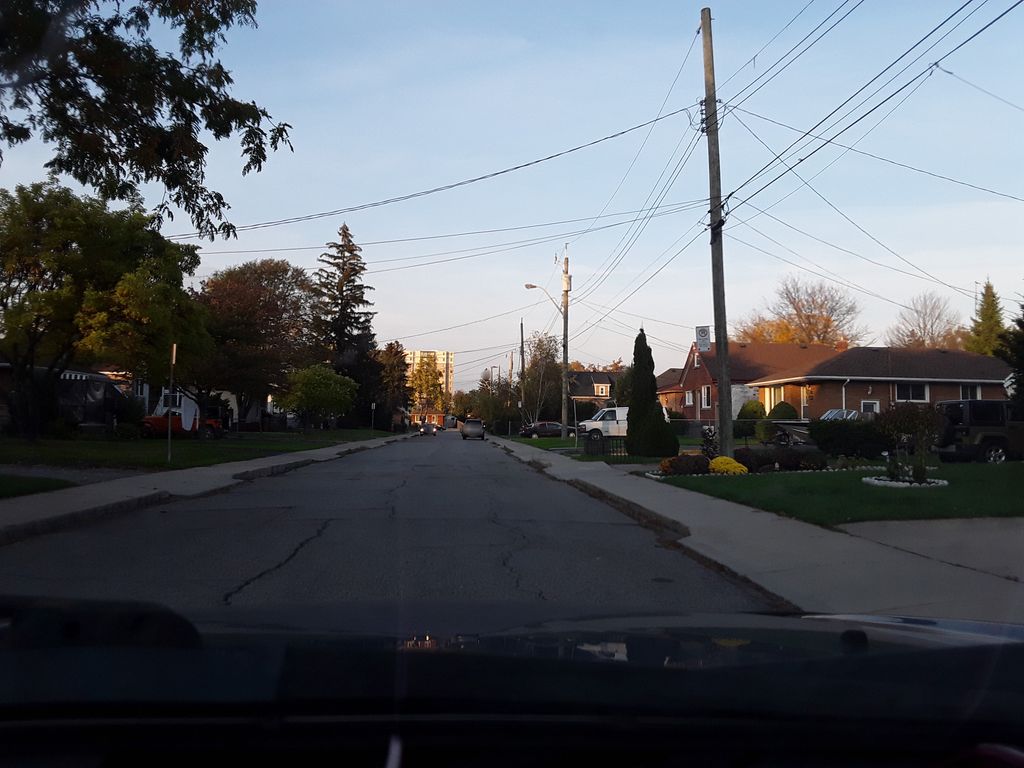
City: hamilton